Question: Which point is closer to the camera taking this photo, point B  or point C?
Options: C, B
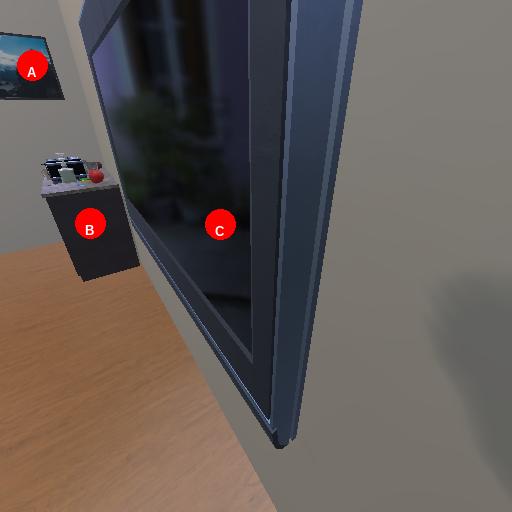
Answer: C